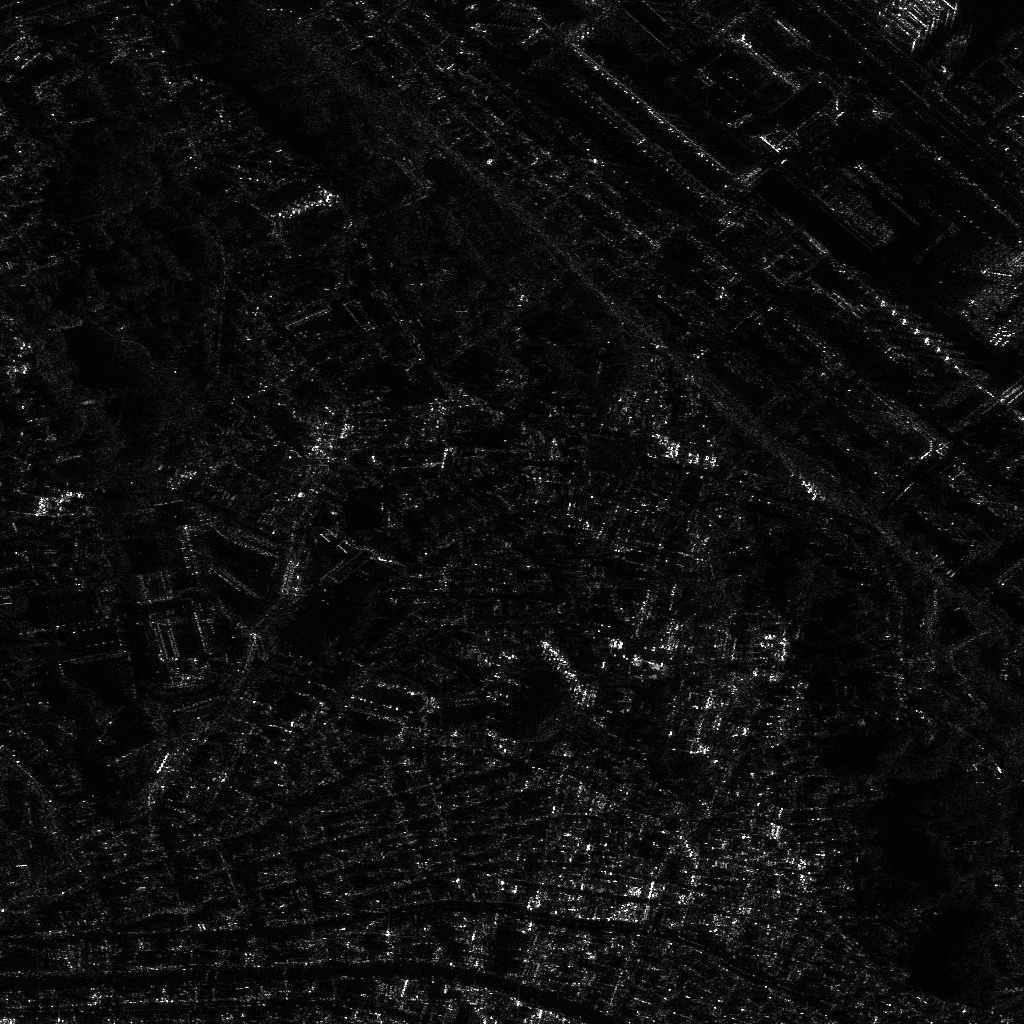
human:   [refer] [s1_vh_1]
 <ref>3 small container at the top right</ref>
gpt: <box>[[87, 1, 90, 1, 39], [86, 1, 90, 2, 39], [86, 2, 89, 3, 39]]</box>